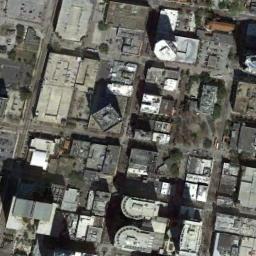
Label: commercial_area